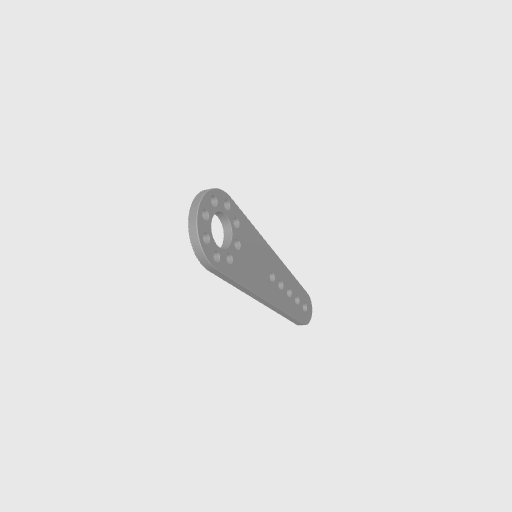
Part: HubMountControlArm